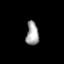
Tissue: prostate
Cell type: Fibroblasts
Senescence score: 0.7682
Nuclear area (px): 287
Mean DAPI intensity: 164.854